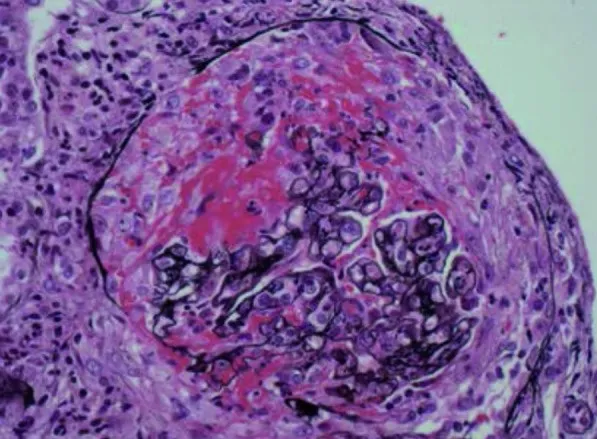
Glomerulus showing a cellular crescent with fibrinoid necrosis (Jones methenamine silver stain x 200).
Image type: pathology (methenamine_silver)